Question: There is all of the code in my project:
'''
package fileSearcher
import org.scalatest.FlatSpec
class FilterCheckerTests extends org.scalatest.FlatSpec {
"Foo" should
"not do terrible things" in {
assert(1 == 1)
}
}
'''

sbt test crashes with scala.MatchError (full details below).
What am I doing wrong?
'''
[info] Compiling 1 Scala source to C:\scala\course\FileSearcher\target\scala-2.1
0\test-classes...
[error]
[error] while compiling: C:\scala\course\FileSearcher\src\test\scala\fileSe
archer\FilterCheckerTests.scala
[error] during phase: typer
[error] library version: version 2.10.4
[error] compiler version: version 2.10.4
[error] reconstructed args: -classpath C:\scala\course\FileSearcher\target\sca
la-2.10\test-classes;C:\scala\course\FileSearcher\target\scala-2.10\classes;C:\U
sers\Max\.ivy2\cache\org.scalatest\scalatest_2.11\bundles\scalatest_2.11-2.2.4.j
ar;C:\Users\Max\.ivy2\cache\org.scala-lang\scala-reflect\jars\scala-reflect-2.11
.2.jar;C:\Users\Max\.ivy2\cache\org.scala-lang.modules\scala-xml_2.11\bundles\sc
ala-xml_2.11-1.0.2.jar;C:\Users\Max\.ivy2\cache\com.novocode\junit-interface\jar
s\junit-interface-0.11.jar;C:\Users\Max\.ivy2\cache\junit\junit\jars\junit-4.11.
jar;C:\Users\Max\.ivy2\cache\org.hamcrest\hamcrest-core\jars\hamcrest-core-1.3.j
ar;C:\Users\Max\.ivy2\cache\org.scala-sbt\test-interface\jars\test-interface-1.0
.jar -bootclasspath C:\Program Files\Java\jdk1.8.0_20\jre\lib\resources.jar;C:\P
rogram Files\Java\jdk1.8.0_20\jre\lib\rt.jar;C:\Program Files\Java\jdk1.8.0_20\j
re\lib\sunrsasign.jar;C:\Program Files\Java\jdk1.8.0_20\jre\lib\jsse.jar;C:\Prog
ram Files\Java\jdk1.8.0_20\jre\lib\jce.jar;C:\Program Files\Java\jdk1.8.0_20\jre
\lib\charsets.jar;C:\Program Files\Java\jdk1.8.0_20\jre\lib\jfr.jar;C:\Program F
iles\Java\jdk1.8.0_20\jre\classes;C:\Users\Max\.ivy2\cache\org.scala-lang\scala-
library\jars\scala-library-2.10.4.jar
[error]
[error] last tree to typer: Literal(Constant(true))
[error] symbol: null
[error] symbol definition: null
[error] tpe: Boolean(true)
[error] symbol owners:
[error] context owners: value <local FilterCheckerTests> -> class FilterCh
eckerTests -> package fileSearcher
[error]
[error] == Enclosing template or block ==
[error]
[error] Template( // val <local FilterCheckerTests>: <notype> in class FilterChe
ckerTests
[error] "org.scalatest.FlatSpec" // parents
[error] ValDef(
[error] private
[error] "_"
[error] <tpt>
[error] <empty>
[error] )
[error] // 2 statements
[error] DefDef( // def <init>(): fileSearcher.FilterCheckerTests in class Filt
erCheckerTests
[error] <method>
[error] "<init>"
[error] []
[error] List(Nil)
[error] <tpt> // tree.tpe=fileSearcher.FilterCheckerTests
[error] Block( // tree.tpe=Unit
[error] Apply( // def <init>(): org.scalatest.FlatSpec in class FlatSpec,
tree.tpe=org.scalatest.FlatSpec
[error] FilterCheckerTests.super."<init>" // def <init>(): org.scalatest
.FlatSpec in class FlatSpec, tree.tpe=()org.scalatest.FlatSpec
[error] Nil
[error] )
[error] ()
[error] )
[error] )
[error] Apply(
[error] "Foo".should("not do terrible things")."in"
[error] Apply(
[error] "assert"
[error] Apply( // def ==(x: Int): Boolean in class Int, tree.tpe=Boolean(t
rue)
[error] 1."$eq$eq" // def ==(x: Int): Boolean in class Int, tree.tpe=(x:
Int)Boolean
[error] 1
[error] )
[error] )
[error] )
[error] )
[error]
[error] == Expanded type of tree ==
[error]
[error] ConstantType(value = Constant(true))
[error]
[error] uncaught exception during compilation: scala.MatchError
[trace] Stack trace suppressed: run last test:compile for the full output.
[error] (test:compile) scala.MatchError: false (of class scala.reflect.internal.
Trees$Literal)
[error] Total time: 0 s, completed Jun 20, 2015 11:07:15 AM
1. Waiting for source changes... (press enter to interrupt)
'''
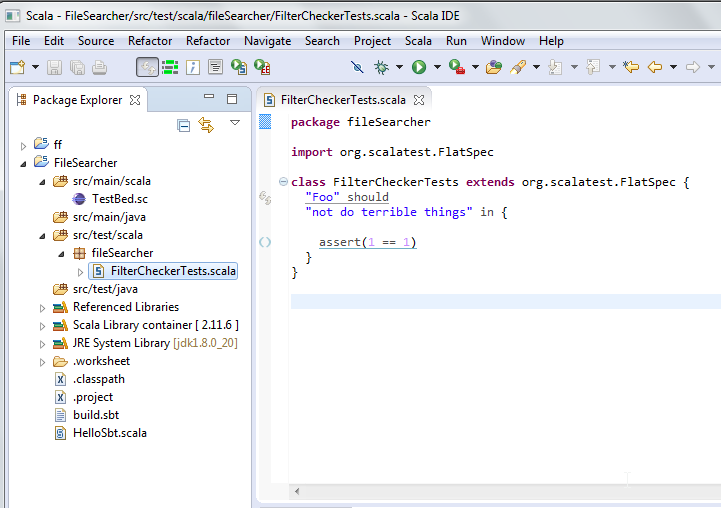
Answer: As you can see by looking at the classpath, which is printed by the compiler, you mixed Scala 2.10 with libraries for 2.11. Given that major versions of Scala are binary incompatible, this can never work.
This can be fixed with 'scalaVersion := "2.11.5"' or by setting all dependencies to use the 2.10 versions, which can be done with 'libraryDependencies += "group" %% "libName" % "version"', where '%%' means that sbt automatically uses the correct library version.